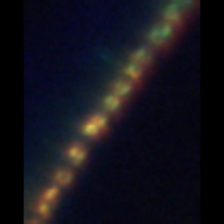
Taxon: Skeletonema
Group: Diatoms